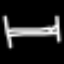
Label: bed